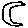
Label: moon